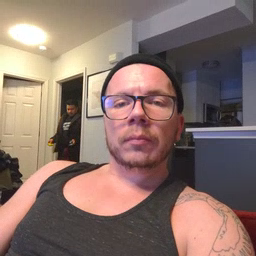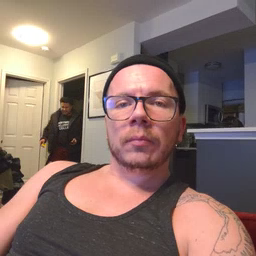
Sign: who